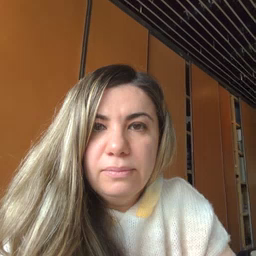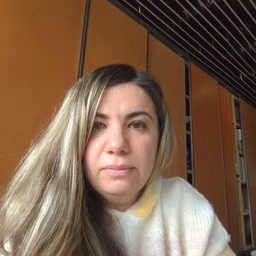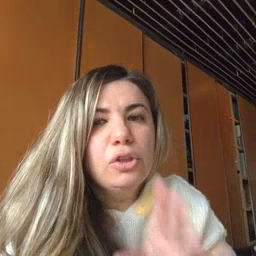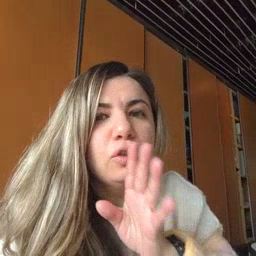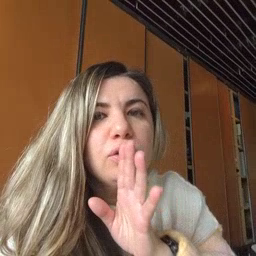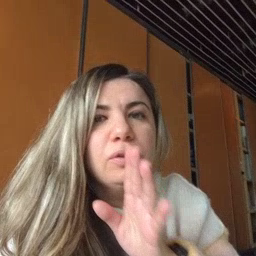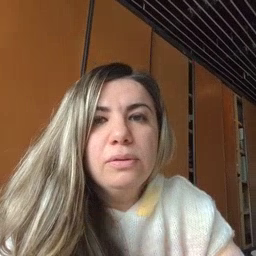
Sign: talk